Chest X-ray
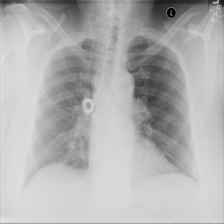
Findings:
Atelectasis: negative
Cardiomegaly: negative
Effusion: negative
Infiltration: negative
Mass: negative
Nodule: negative
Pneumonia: negative
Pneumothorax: negative
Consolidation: negative
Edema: negative
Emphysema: negative
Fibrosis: negative
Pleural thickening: positive
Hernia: negative